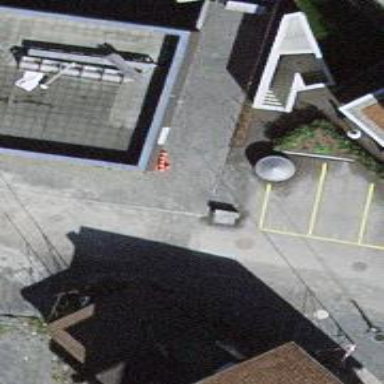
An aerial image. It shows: Bollard.